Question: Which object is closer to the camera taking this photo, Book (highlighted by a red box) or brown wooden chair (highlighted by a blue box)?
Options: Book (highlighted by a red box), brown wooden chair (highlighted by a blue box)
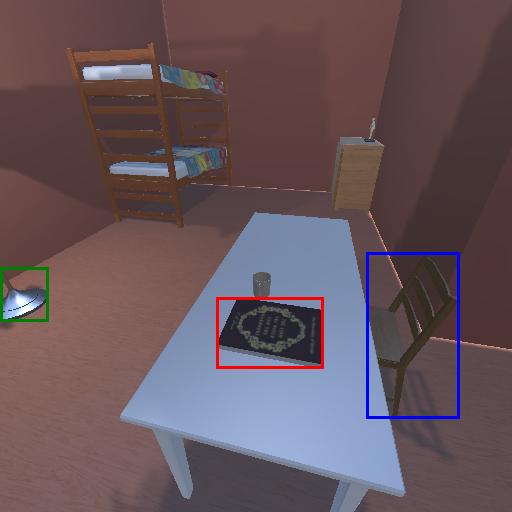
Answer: Book (highlighted by a red box)